Question: I'm trying to use Robolectric in a project build with gradle inside the new Ide for android: Android studio, but I'm facing a strange problem, I've correctly imported all the libraries and created the "test" folder inside "src", the fact is that whenever I run the tests the ide keep saying "Class not found: "com.example.myandroidproject.test" what I'm doing wrong? i need to change something in the gradle.build? here's my directory structure:

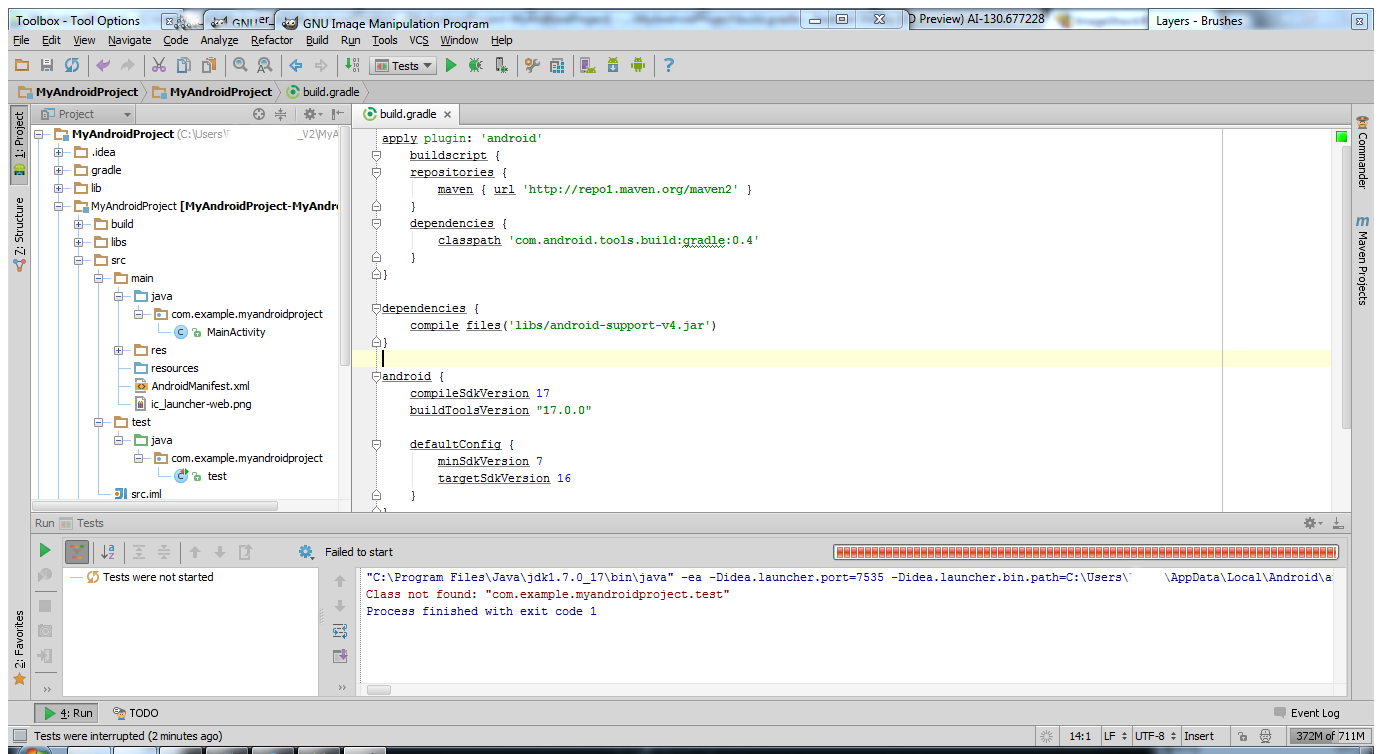
Answer: This is unlikely to work out of the box as src/test isn't used automatically.
You'd need to create a test task automatically that compiles this source sets, sets the right dependencies and run it.
We intend to support this in the future but right now you'd need to do this manually.